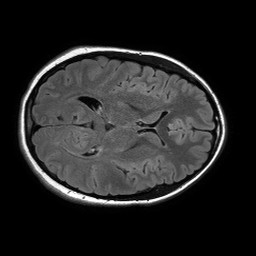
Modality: FLAIR
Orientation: axial
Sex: female
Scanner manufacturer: philips
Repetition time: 11 s
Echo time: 0.125 s